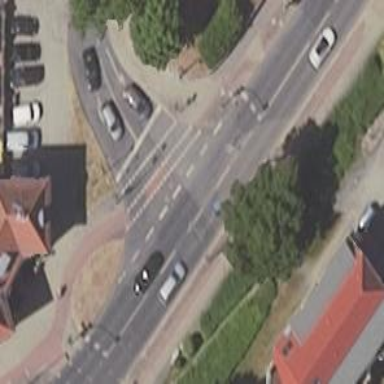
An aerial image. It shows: Road with traffic signals.